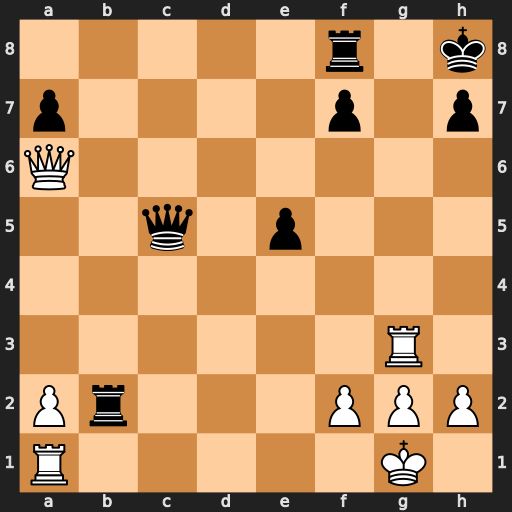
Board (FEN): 5r1k/p4p1p/Q7/2q1p3/8/6R1/Pr3PPP/R5K1
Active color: w
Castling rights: -
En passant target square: -
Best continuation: Qf6#